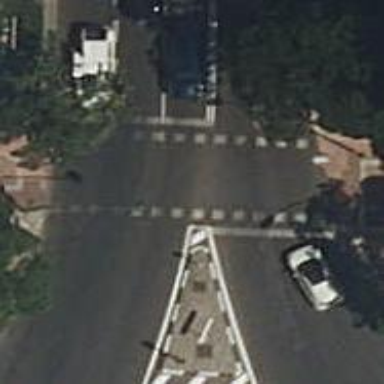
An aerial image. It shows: Asphalt footway with marked crossing equipped with traffic signals.